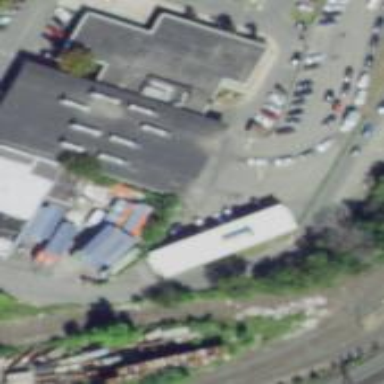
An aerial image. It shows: Government office building with flat grey roof. The building is related to transportation.